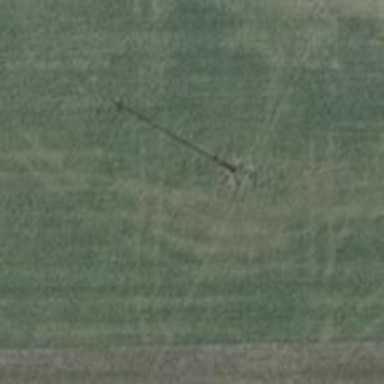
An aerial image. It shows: Power pole.